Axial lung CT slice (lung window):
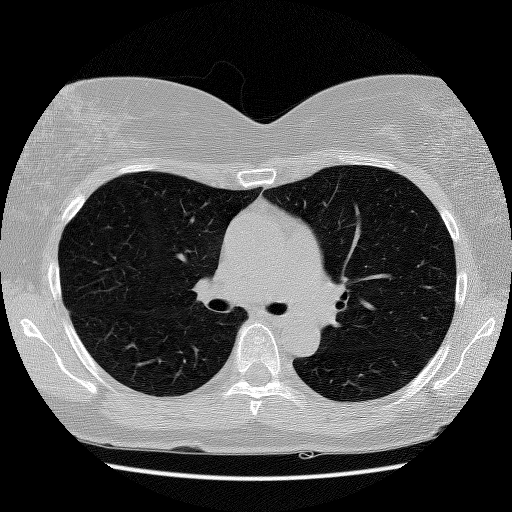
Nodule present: no